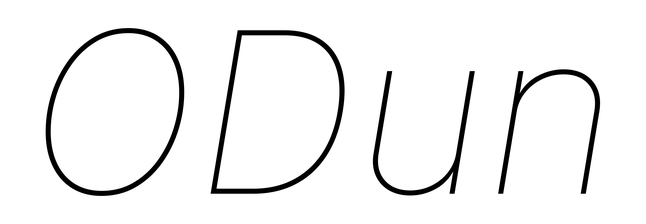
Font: Inter-Italic_Thin_Italic